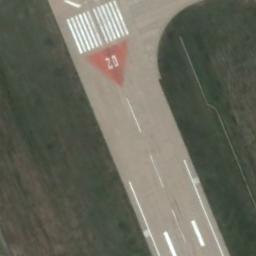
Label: runway